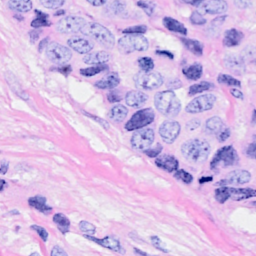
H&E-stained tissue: Breast